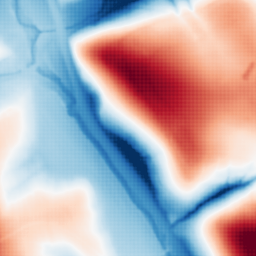
Category: multiscale
Decomposition family: dog
Decomposition parameters: sigma_low: 1
sigma_high: 50
Upsampling method: sinc_blackman
Upsampling parameters: scale: 8
kernel_size: 16
Upsampling scale: 8